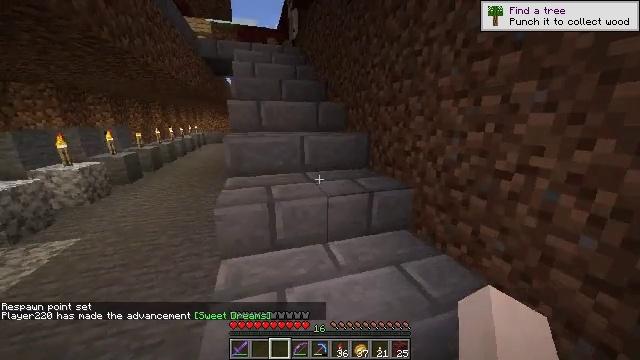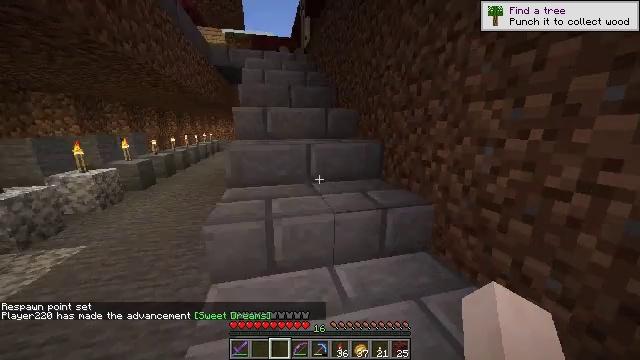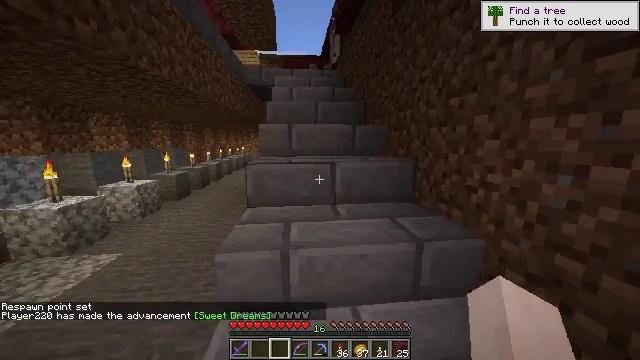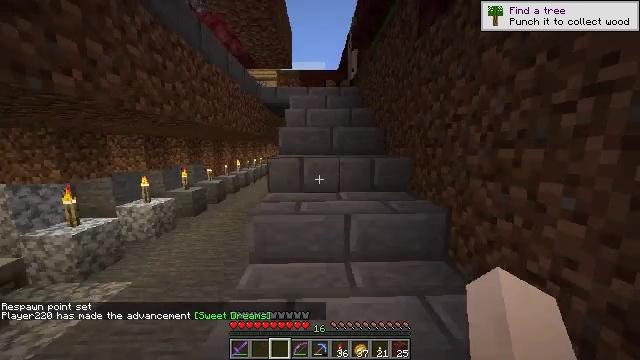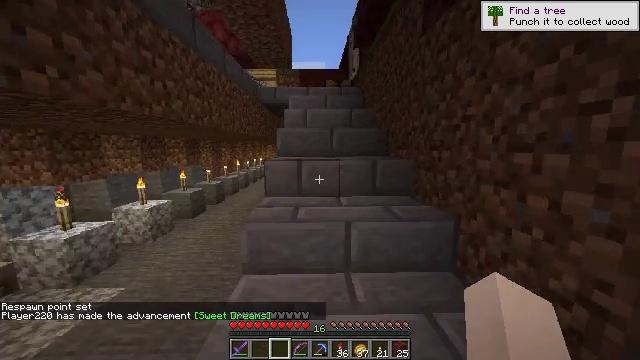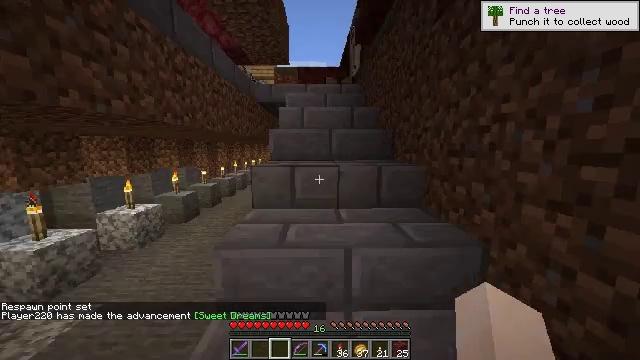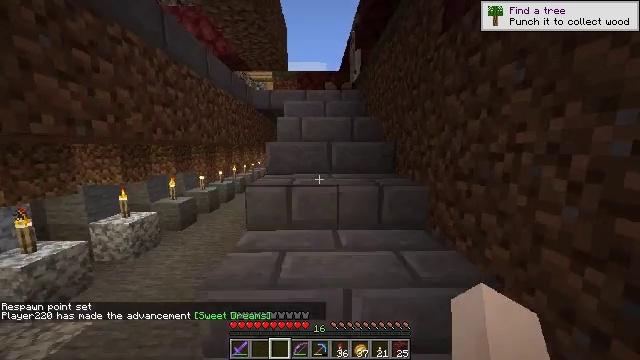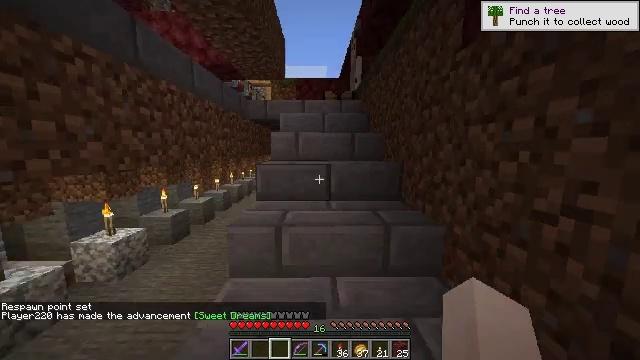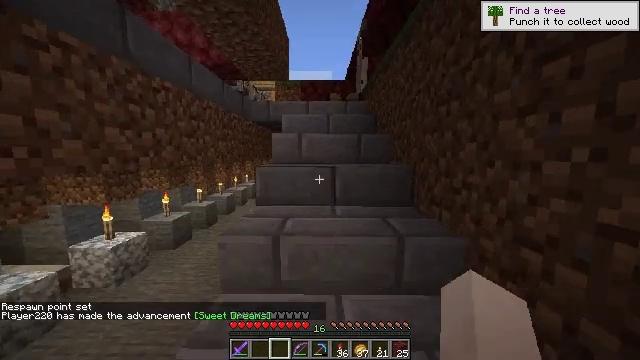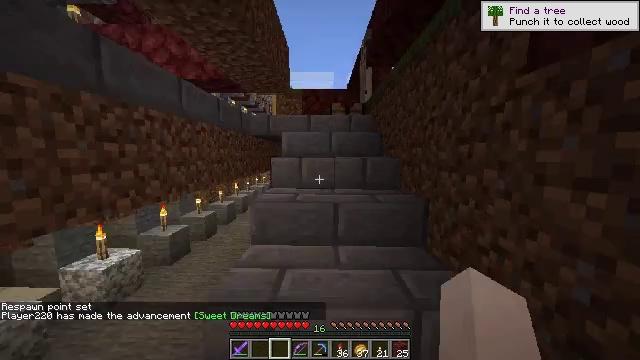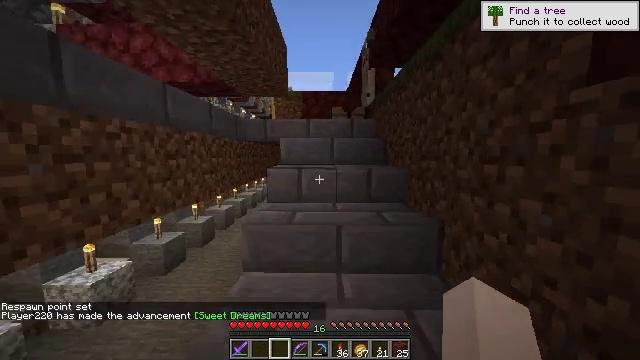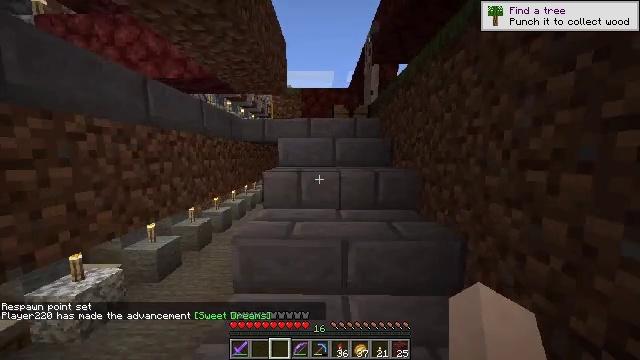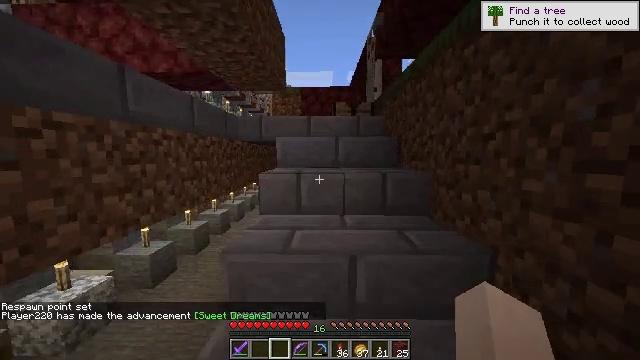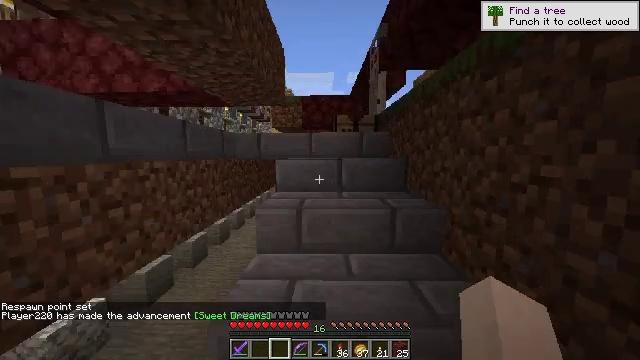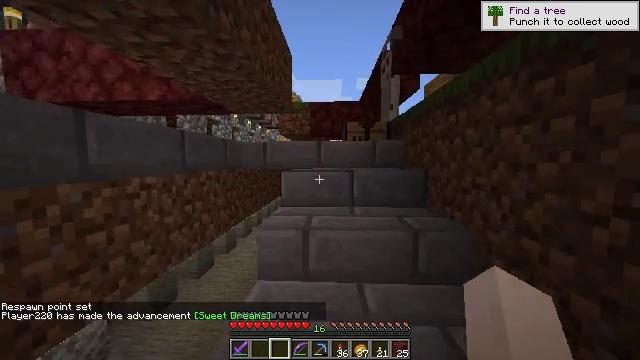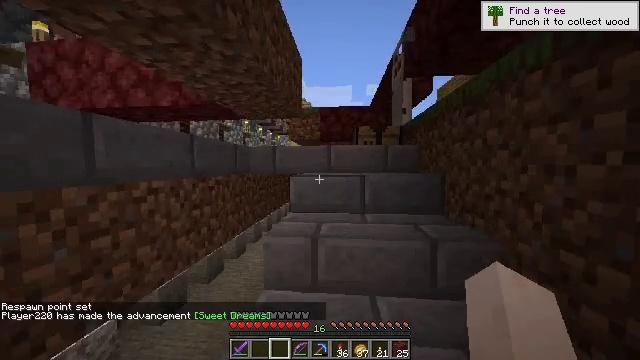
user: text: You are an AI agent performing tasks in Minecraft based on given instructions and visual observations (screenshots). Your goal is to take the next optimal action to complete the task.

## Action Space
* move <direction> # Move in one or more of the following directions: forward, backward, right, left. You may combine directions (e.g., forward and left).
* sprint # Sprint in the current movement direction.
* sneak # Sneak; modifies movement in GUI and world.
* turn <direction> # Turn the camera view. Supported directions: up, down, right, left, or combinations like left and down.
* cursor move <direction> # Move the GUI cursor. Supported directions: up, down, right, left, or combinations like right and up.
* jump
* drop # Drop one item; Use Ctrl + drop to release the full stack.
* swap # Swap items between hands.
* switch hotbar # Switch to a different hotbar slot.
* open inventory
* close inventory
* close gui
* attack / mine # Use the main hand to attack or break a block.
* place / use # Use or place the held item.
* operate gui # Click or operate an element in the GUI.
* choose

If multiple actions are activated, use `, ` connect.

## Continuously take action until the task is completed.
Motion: motion action
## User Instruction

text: Take down the oak wall sign.
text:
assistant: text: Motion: move forward, turn left and up
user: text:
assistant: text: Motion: move forward, turn left and up
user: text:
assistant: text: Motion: move forward, turn left and up
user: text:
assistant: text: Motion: move forward
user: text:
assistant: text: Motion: move forward
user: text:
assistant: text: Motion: move forward
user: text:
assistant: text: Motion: move forward
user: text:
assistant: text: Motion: move forward, turn left
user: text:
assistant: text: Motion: move forward
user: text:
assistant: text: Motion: move forward
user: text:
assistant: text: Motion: move forward
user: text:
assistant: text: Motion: move forward
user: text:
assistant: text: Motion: move forward
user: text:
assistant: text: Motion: move forward, turn left and up
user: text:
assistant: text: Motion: move forward, turn left and up
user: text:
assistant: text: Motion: move forward
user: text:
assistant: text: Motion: move forward
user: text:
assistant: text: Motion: move forward
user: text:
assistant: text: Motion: move forward
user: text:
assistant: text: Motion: move forward
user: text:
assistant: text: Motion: move forward
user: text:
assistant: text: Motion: move forward, turn down
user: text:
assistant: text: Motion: move forward, turn right and down
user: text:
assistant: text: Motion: move forward, turn down
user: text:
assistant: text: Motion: move forward, turn down
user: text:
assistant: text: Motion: move forward
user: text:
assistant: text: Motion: move forward
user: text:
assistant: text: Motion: move forward, turn down
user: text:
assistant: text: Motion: move forward, turn left and down
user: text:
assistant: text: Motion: move forward, turn left and down